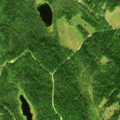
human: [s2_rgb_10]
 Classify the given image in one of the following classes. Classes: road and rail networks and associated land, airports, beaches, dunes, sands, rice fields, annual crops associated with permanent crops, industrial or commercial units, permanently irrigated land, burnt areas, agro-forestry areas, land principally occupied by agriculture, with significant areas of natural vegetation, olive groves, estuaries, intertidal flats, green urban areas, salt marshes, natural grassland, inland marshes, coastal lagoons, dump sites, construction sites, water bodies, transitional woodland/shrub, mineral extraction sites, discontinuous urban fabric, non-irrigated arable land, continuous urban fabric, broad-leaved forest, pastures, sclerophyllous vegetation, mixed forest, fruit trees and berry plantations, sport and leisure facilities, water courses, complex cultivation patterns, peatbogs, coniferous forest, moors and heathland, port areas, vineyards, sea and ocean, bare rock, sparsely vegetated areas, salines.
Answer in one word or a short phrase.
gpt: coniferous forest, transitional woodland/shrub